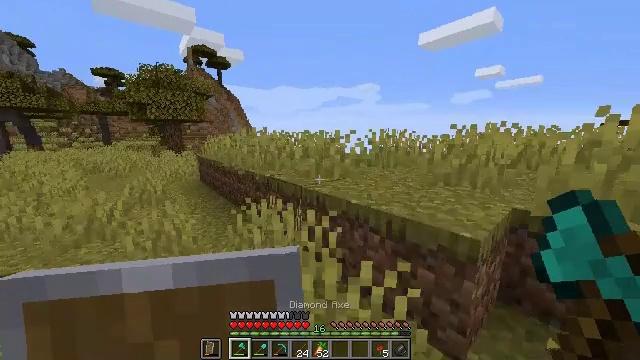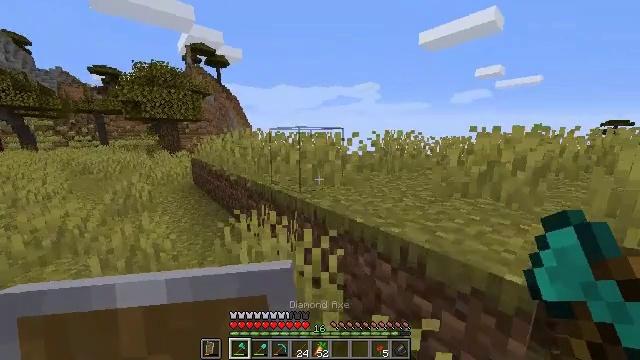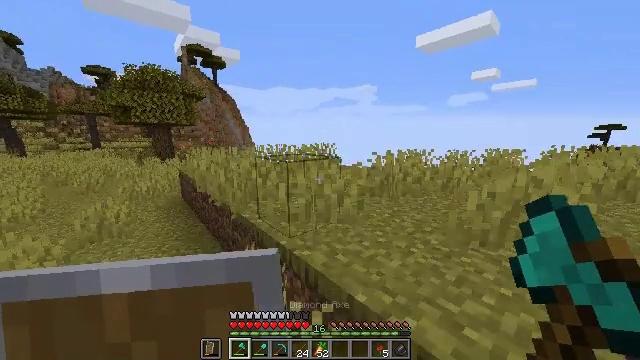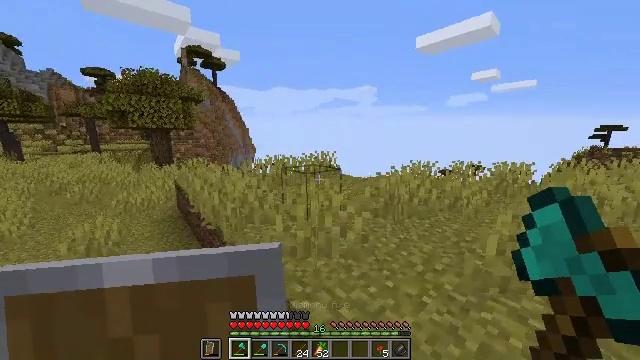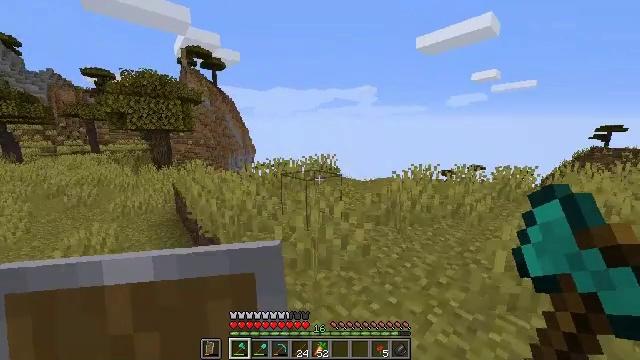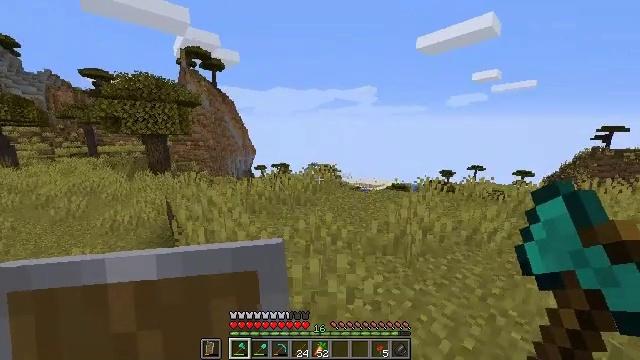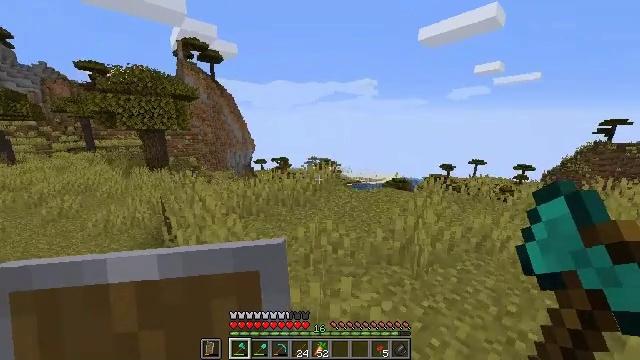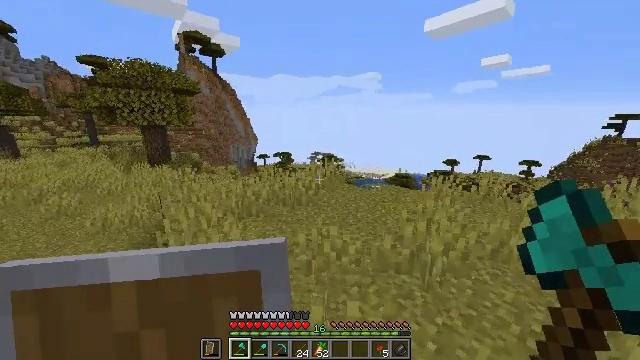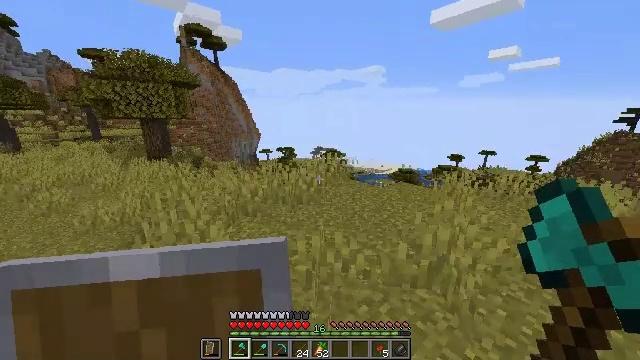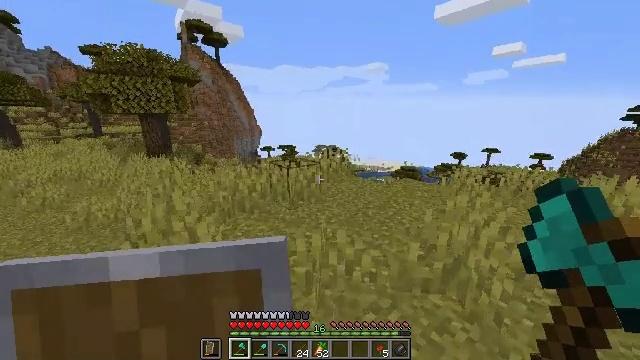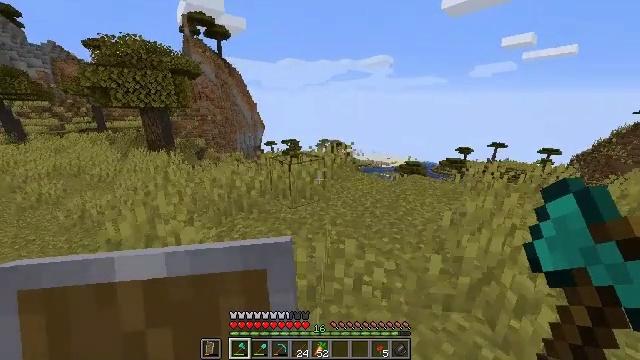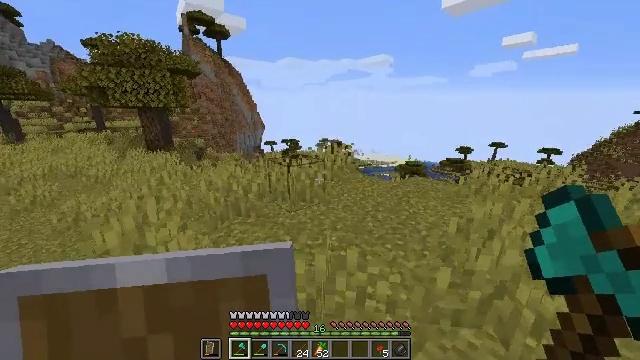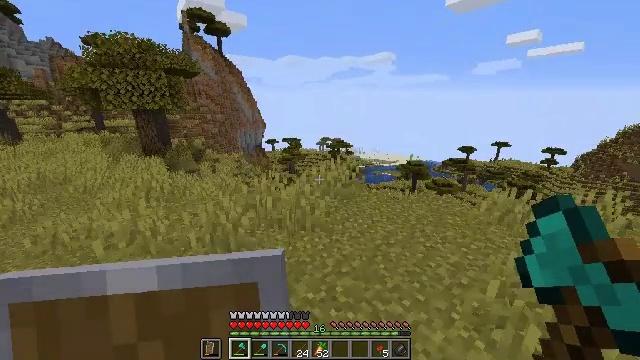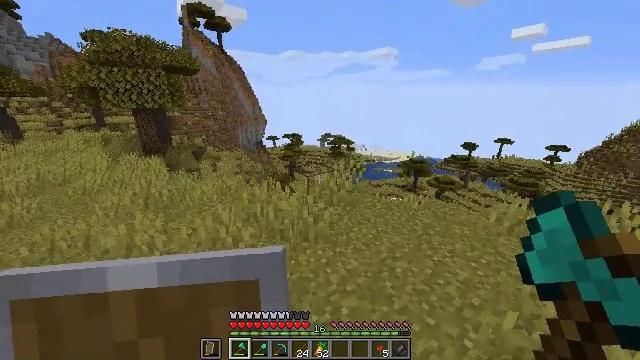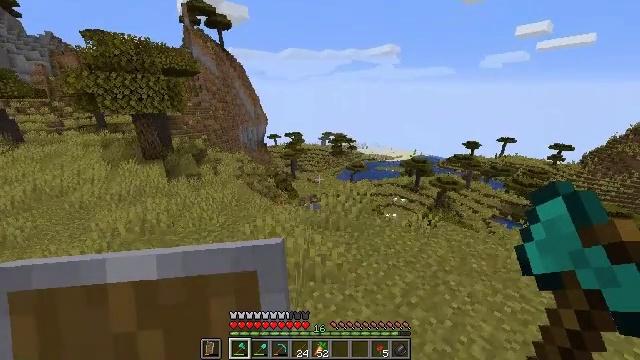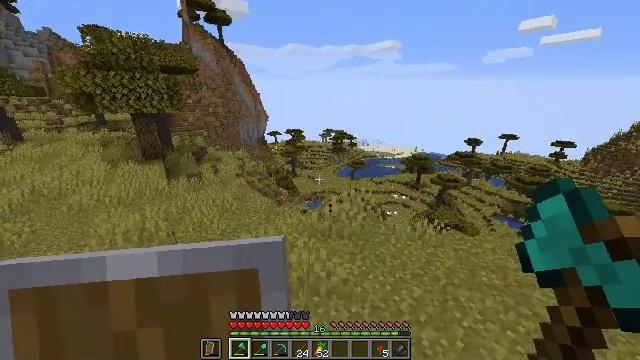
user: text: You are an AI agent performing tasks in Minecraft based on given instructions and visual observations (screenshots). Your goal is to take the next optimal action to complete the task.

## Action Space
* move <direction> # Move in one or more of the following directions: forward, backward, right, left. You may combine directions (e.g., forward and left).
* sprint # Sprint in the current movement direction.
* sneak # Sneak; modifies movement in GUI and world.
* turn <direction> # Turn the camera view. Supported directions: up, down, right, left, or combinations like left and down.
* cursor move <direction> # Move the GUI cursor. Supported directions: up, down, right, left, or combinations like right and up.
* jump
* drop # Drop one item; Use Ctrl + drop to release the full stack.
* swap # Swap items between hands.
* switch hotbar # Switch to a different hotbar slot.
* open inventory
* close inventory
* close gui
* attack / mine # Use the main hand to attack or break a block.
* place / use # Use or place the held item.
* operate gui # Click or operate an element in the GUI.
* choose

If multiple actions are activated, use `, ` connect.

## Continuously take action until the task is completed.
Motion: motion action
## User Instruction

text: Break the gold block to collect it.
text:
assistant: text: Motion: move forward, sprint
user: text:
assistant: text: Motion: move forward, sprint, jump
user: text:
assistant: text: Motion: move forward, sprint, jump
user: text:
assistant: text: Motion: move forward, sprint, jump
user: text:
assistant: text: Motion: move forward, sprint, jump
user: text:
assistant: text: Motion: move forward, sprint, turn down, jump
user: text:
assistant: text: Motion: move forward, sprint, turn down, jump
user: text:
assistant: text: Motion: move forward, sprint, turn down, jump
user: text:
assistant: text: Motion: move forward, sprint, jump
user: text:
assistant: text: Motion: move forward, sprint, turn down, jump
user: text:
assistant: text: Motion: move forward, sprint, jump
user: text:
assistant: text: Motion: move forward and move left, sprint, jump
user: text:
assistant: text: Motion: move forward and move left, sprint, turn down, jump
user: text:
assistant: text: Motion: move forward and move left, sprint, jump
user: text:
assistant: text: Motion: move forward and move left, sprint, jump
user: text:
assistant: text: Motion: move forward and move left, sprint, jump
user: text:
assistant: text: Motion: move forward and move left, sprint, jump
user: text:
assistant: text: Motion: move forward and move left, sprint, jump
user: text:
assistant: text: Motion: move forward and move left, sprint, jump
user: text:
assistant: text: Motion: move forward and move left, sprint
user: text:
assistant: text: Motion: move forward and move left, sprint, turn left and down
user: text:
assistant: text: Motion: move forward and move left, sprint, turn left
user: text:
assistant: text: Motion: move forward and move left, sprint, turn left
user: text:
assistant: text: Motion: move forward and move left, sprint, turn left
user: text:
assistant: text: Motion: move forward and move left, sprint
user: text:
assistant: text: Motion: move forward and move left, sprint
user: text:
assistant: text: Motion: move forward and move left, sprint
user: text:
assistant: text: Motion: move forward and move left, sprint
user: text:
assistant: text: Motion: move forward and move left, sprint
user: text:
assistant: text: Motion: move forward and move left, sprint